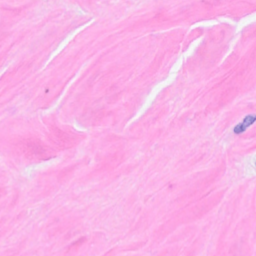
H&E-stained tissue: Breast